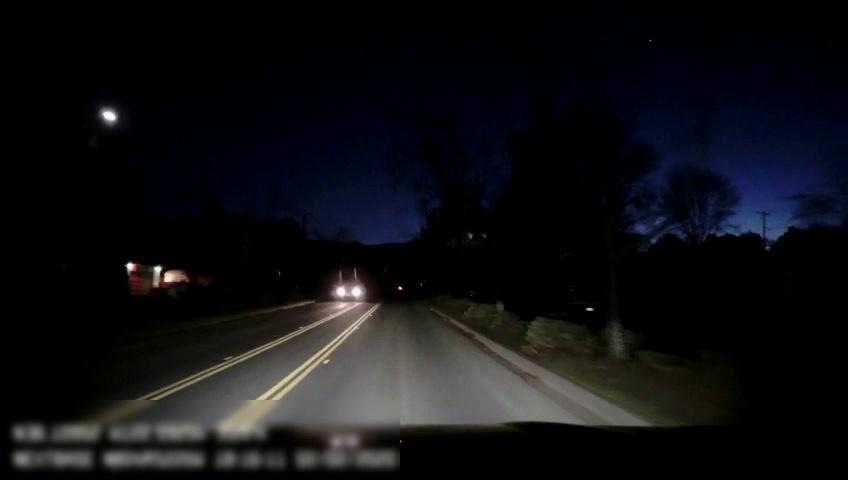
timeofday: Night
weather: Other
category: Drivable Space
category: Vehicles | SUV
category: Lanes | Current Lane
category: Lanes | Alternate Lane